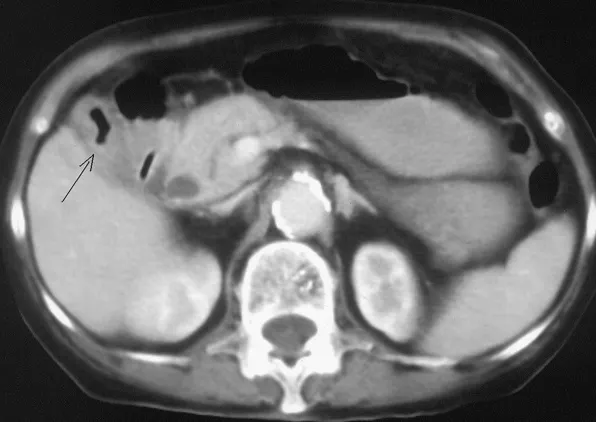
CT scan case 1: Gallbladder with thickened walls and with hydrogaseous levels.
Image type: radiology (ct)